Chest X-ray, AP view. Patient: 21 years old, sex M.
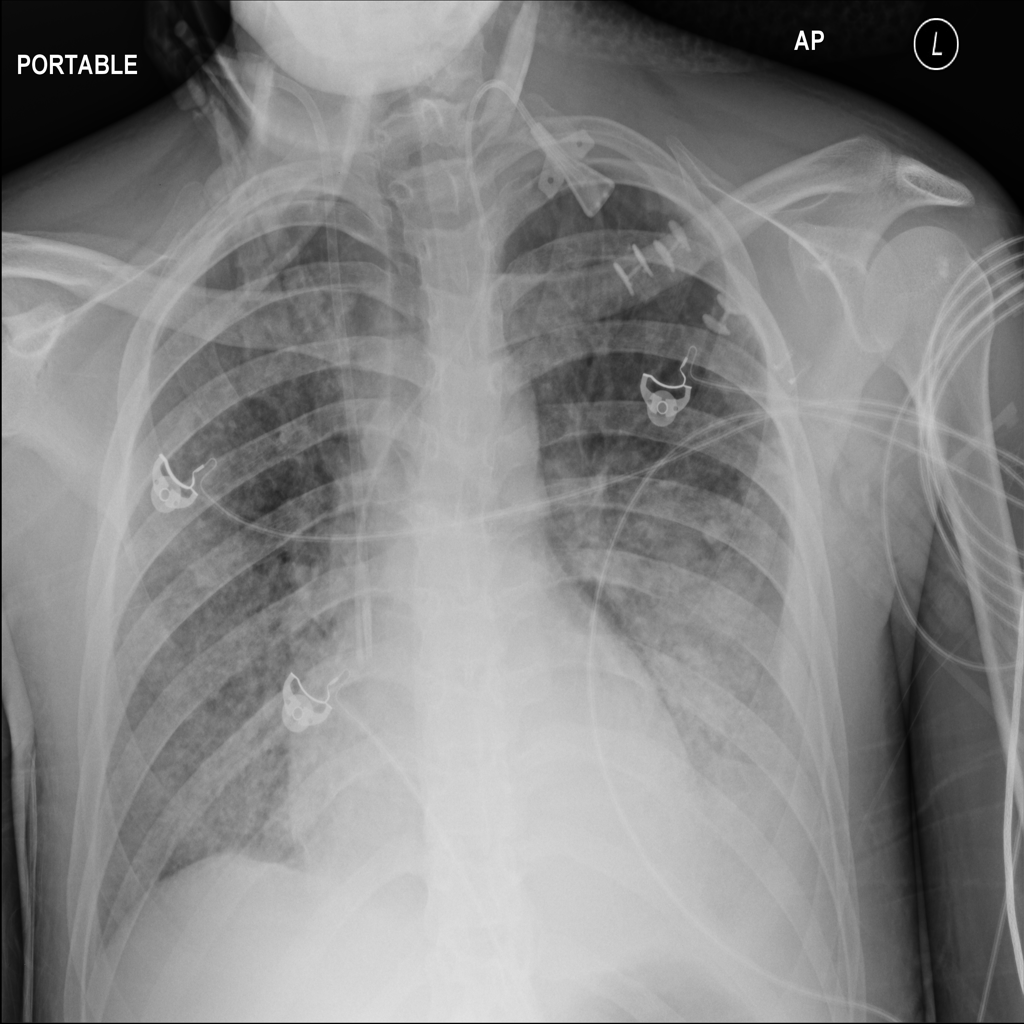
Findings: Edema, Nodule